Question: in some part of my application there is a structure of activities like this:

'Activity A' is my home activity where I come back after each process or flow.
'Activity B' is a simple confirmation activity.
'Activity C' is another confirmation activity.
'Activity D' does some process and finally it gets back the result to my home activity ('Activity A').
## Requirements:
'Activity B' and 'C':
- - 'finish()'- 'finish()'
## Question:
I was thinking about using 'startActivityForResult()' but I have never used it to pass a result through multiple activities..
I also was thinking to pass a 'handler' (created in 'Activity A') which calls some method on 'Activity A' and is executed on 'Activity D'...
How could I implement it?
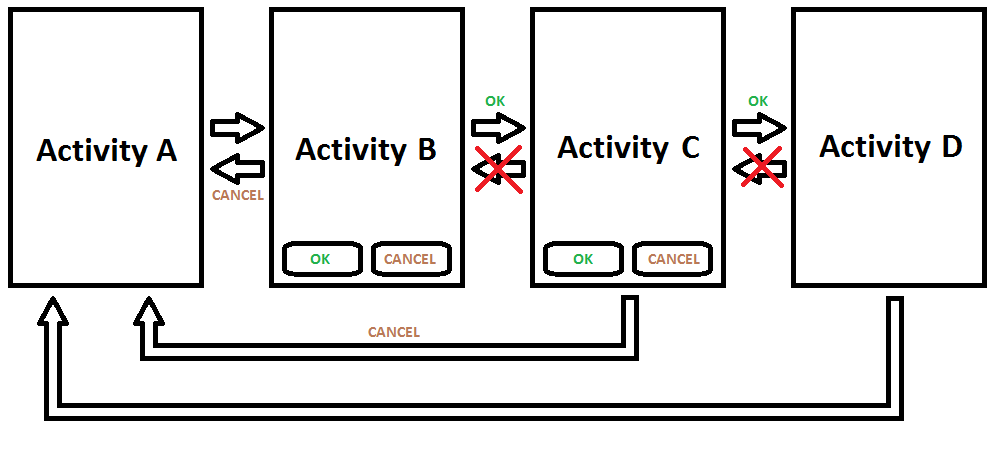
Answer: You might like to make use of the intent flag as described in <URL> when starting activities B and C
> public static final int FLAG_ACTIVITY_FORWARD_RESULTSince: API Level 1If set and this intent is being used to launch a new activity from an existing one, then the reply target of the existing activity will be transfered to the new activity. This way the new activity can call 'setResult(int)' and have that result sent back to the reply target of the original activity.
That way A should pick up any data sent back in the extras sent back from D